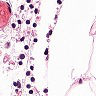
Metastatic tissue present: no